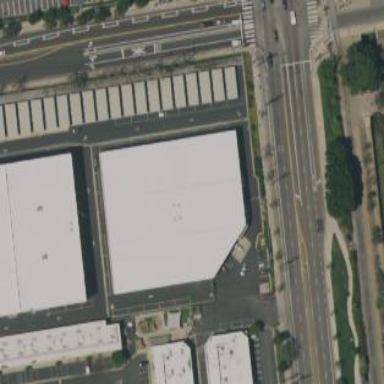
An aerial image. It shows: Warehouse building used for warehousing.